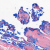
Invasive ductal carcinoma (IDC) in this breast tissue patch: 0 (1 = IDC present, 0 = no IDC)